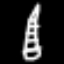
Label: pencil